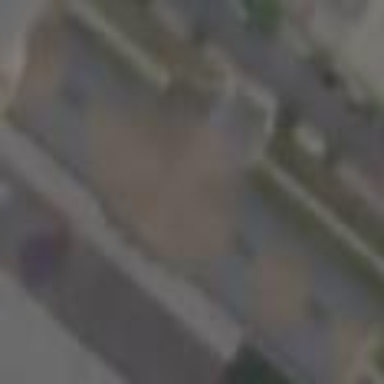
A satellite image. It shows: School building.